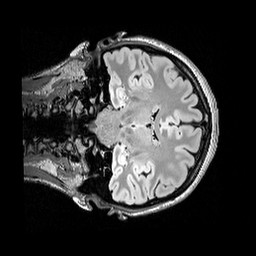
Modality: FLAIR
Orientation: coronal
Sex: female
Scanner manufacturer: siemens
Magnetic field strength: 3 T
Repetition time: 5 s
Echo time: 0.395 s